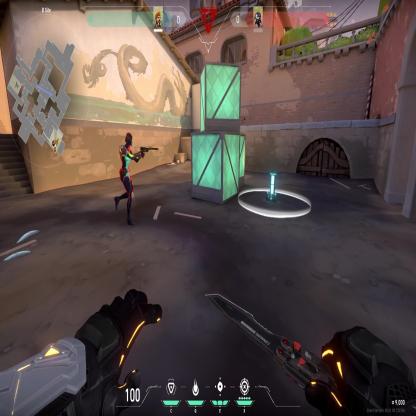
Label: enemy ; planted spike